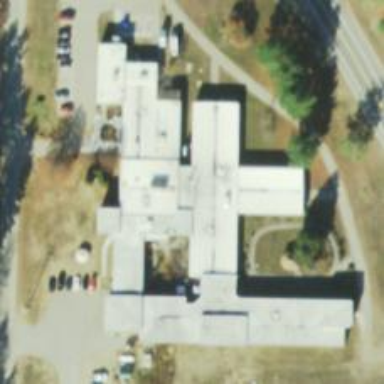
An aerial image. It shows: Clinic.